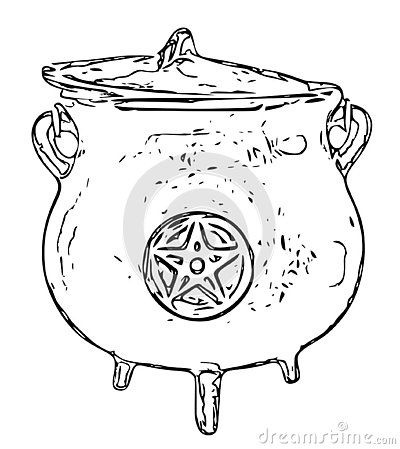
Label: caldron, cauldron